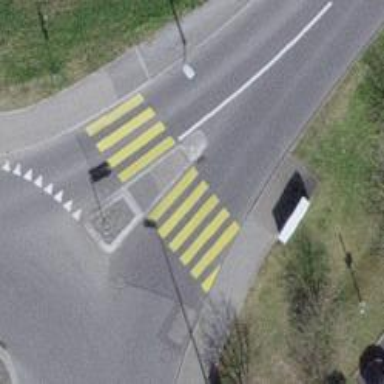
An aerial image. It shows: Marked zebra crossing with island in the middle.